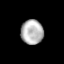
Tissue: lung
Cell type: Epithelial cells
Senescence score: 0.1686
Nuclear area (px): 532
Mean DAPI intensity: 182.004